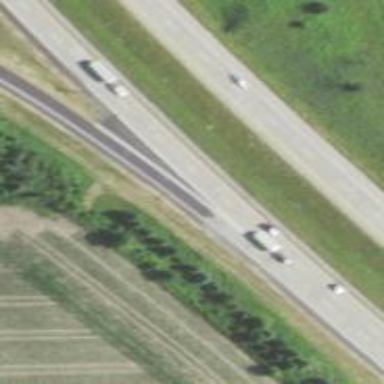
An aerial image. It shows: Asphalt motorway.